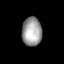
Tissue: prostate
Cell type: Fibroblasts
Senescence score: 0.7585
Nuclear area (px): 560
Mean DAPI intensity: 157.007